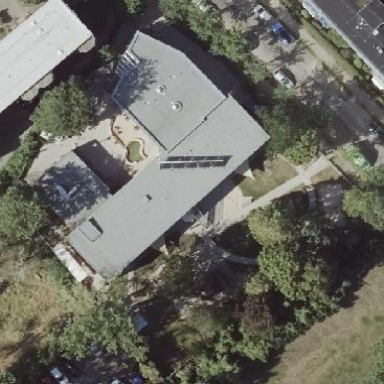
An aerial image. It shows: Kindergarten surrounded by fence.